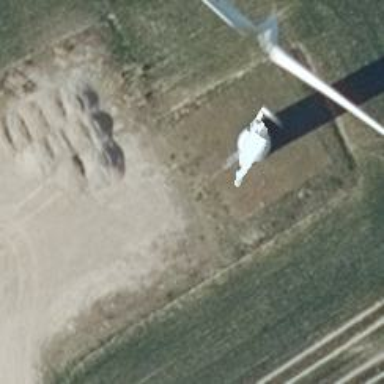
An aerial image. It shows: Wind generator of the horizontal axis type made by Vestas.